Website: lowes
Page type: billing-address
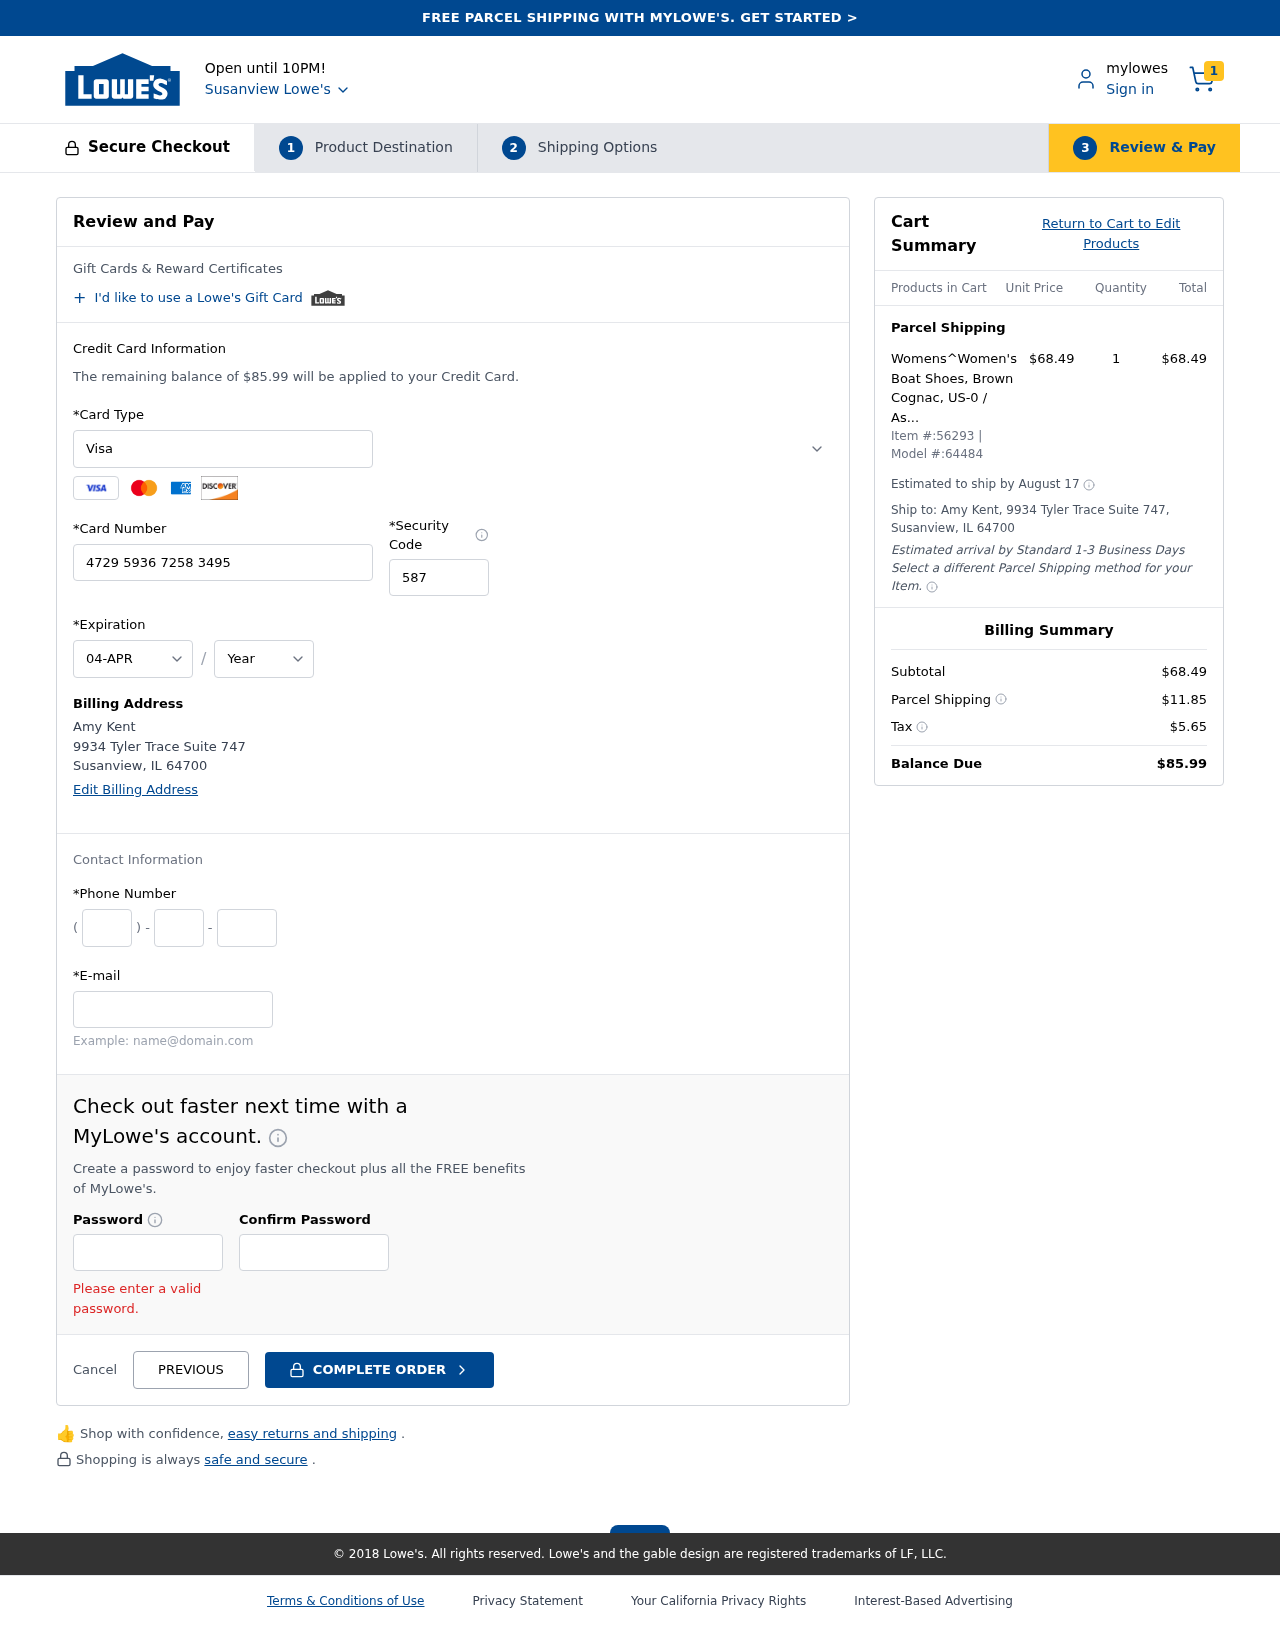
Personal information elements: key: PII_CARD_CVV
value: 587
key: PII_CARD_EXPIRY_MONTH
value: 04
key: PII_CARD_EXPIRY_YEAR
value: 26
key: PII_CARD_NUMBER
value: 4729 5936 7258 3495
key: PII_CARD_TYPE
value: Visa
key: PII_CITY
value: Susanview
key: PII_CITY_STATE_ZIP
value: Susanview, IL 64700
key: PII_EMAIL
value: amy.kent@gmail.com
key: PII_FULLNAME
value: Amy Kent
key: PII_PHONE_AREA
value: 499
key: PII_PHONE_PREFIX
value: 346
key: PII_PHONE_SUFFIX
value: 1978
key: PII_STREET
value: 9934 Tyler Trace Suite 747
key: PII_FULLNAME2
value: Amy Kent
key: PII_STATE_ABBR
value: IL
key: PII_POSTCODE
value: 64700
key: PII_POSTCODE_FULL
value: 64700
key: PII_CITY_STATE
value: Susanview, IL
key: PII_POSTCODE_NUMERIC
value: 64700
Product elements: key: PRODUCT1_NAME
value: Womens^Women's Boat Shoes, Brown Cognac, US-0 / Asia Size s
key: PRODUCT1_PRICE
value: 68.49
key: PRODUCT1_QUANTITY
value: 1
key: PRODUCT_ITEM_NUMBER
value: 56293
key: PRODUCT_MODEL_NUMBER
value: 64484
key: PRODUCT1_LINE_TOTAL
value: $68.49
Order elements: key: ORDER_NUM_ITEMS
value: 1
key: ORDER_TOTAL
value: $85.99
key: ORDER_SHIPPING_DATE
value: August 17
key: ORDER_SUBTOTAL
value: $68.49
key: ORDER_SHIPPING_COST
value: $11.85
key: ORDER_TAX
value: $5.65